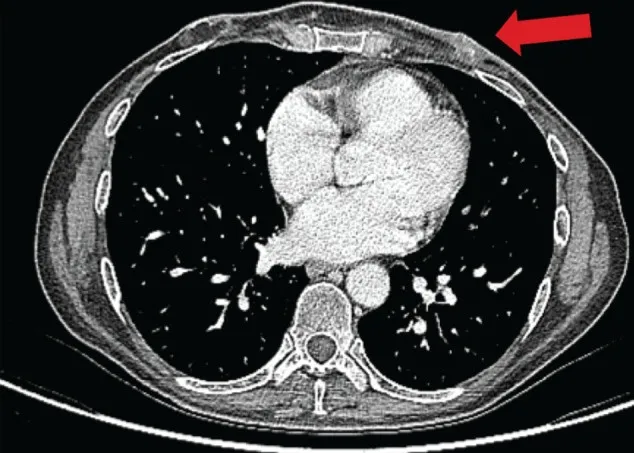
(A) CT scan images of left chest wall disease progression at enrolment in the IMpassion131 trial.
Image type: radiology (ct)